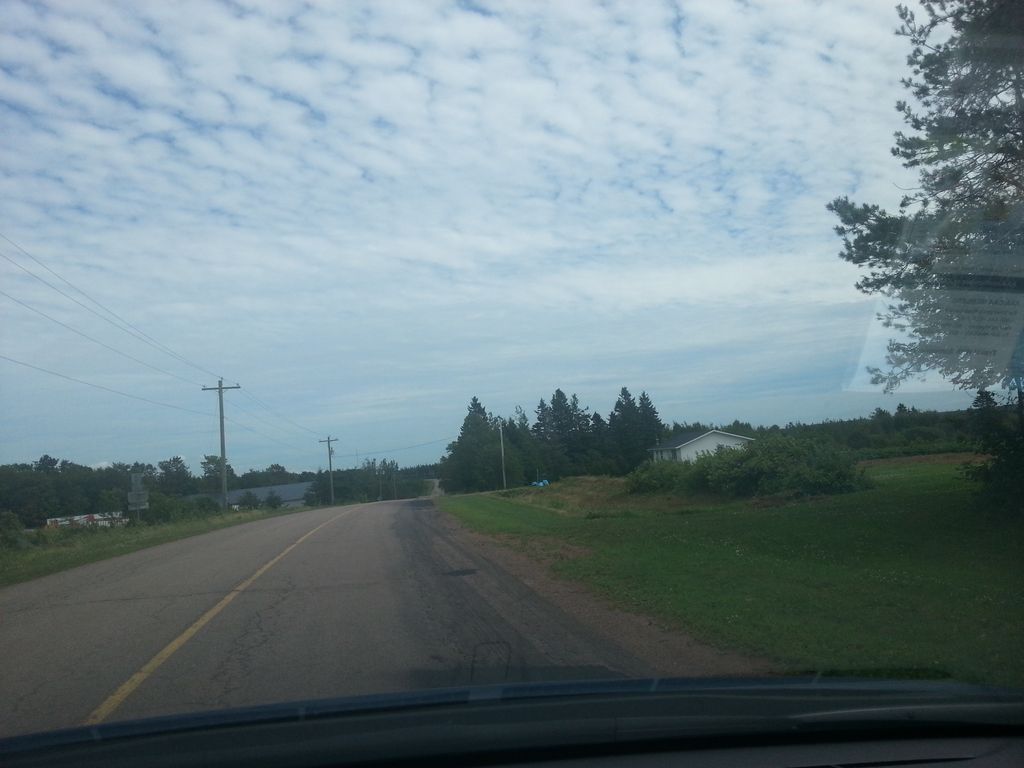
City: charlottetown